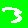
Digit: 3